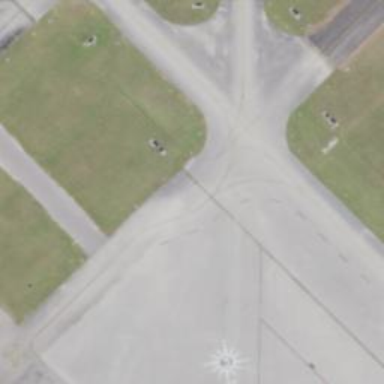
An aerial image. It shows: View of taxiway at the airport.